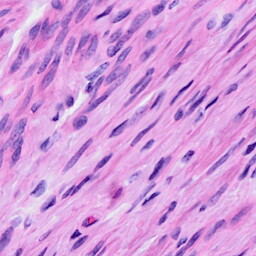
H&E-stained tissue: Ovarian